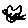
Label: cat